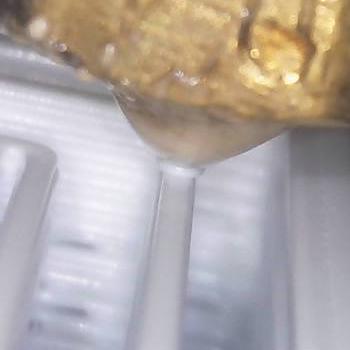
Flow rate: 200%